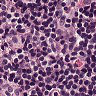
Metastatic tissue present: yes